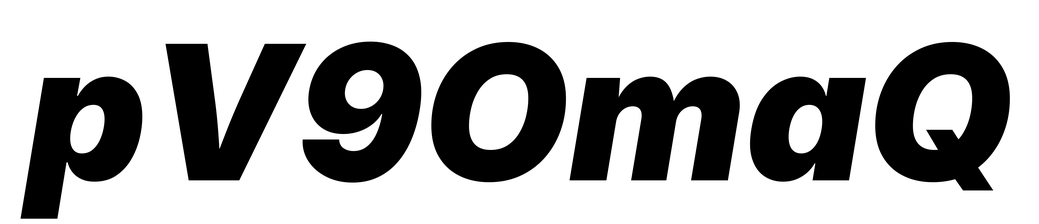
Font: Inter-Italic_Black_Italic